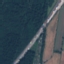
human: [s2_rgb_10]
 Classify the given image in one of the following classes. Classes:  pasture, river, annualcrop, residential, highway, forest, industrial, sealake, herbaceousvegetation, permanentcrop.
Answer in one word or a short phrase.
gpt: Highway